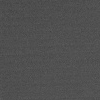
Atmospheric dust classification: dusty